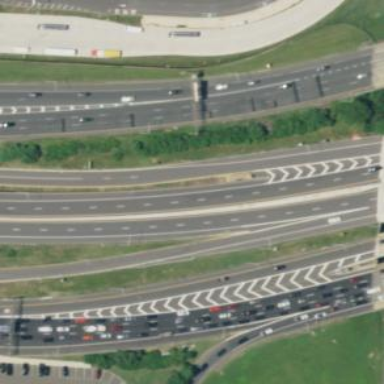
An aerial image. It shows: Asphalt motorway.